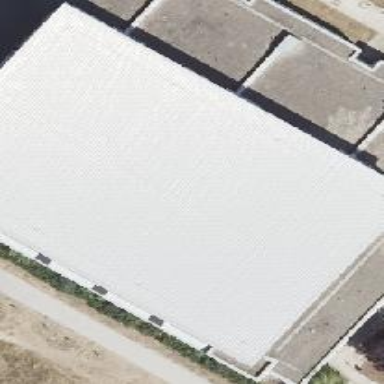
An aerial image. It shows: Sports center building with flat roof.